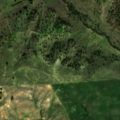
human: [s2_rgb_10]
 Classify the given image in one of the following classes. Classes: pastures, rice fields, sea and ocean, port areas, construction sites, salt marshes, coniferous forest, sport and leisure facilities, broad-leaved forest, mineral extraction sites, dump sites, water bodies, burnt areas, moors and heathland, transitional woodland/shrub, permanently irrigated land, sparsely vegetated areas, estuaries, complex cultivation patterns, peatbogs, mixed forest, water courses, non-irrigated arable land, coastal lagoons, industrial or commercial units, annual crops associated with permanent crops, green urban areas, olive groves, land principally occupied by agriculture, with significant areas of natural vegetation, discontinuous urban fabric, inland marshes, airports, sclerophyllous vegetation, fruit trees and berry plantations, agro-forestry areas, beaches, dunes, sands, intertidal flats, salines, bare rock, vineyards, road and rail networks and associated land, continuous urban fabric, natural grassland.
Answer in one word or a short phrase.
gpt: non-irrigated arable land, agro-forestry areas